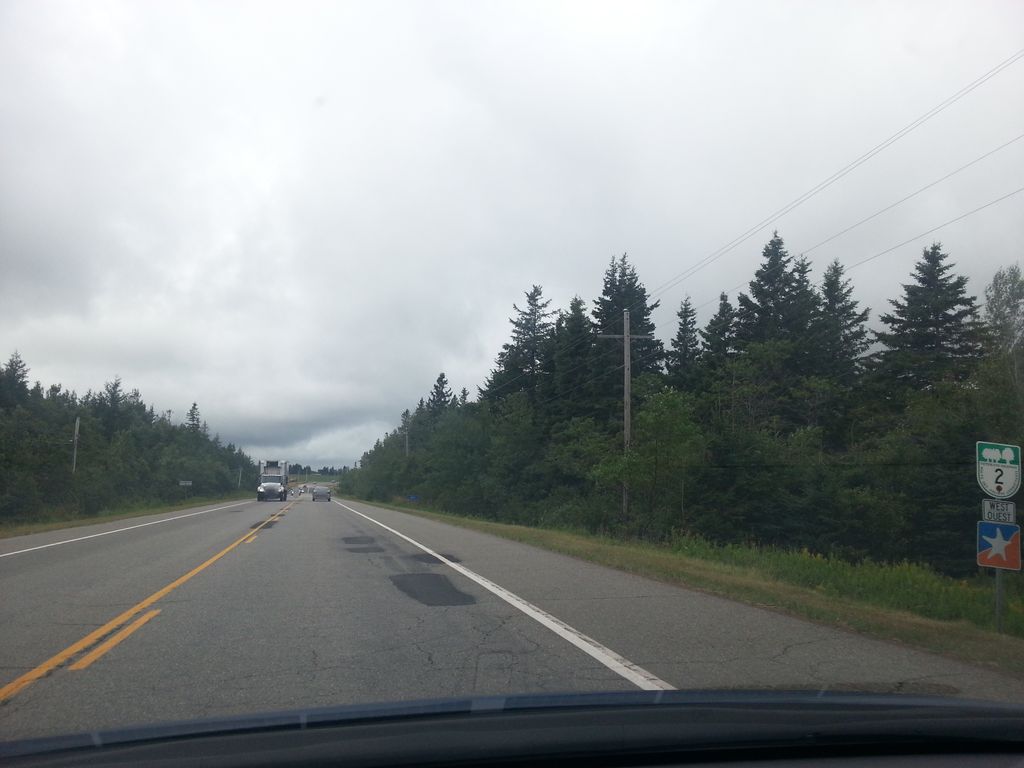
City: charlottetown